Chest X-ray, AP view. Patient: 55 years old, sex M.
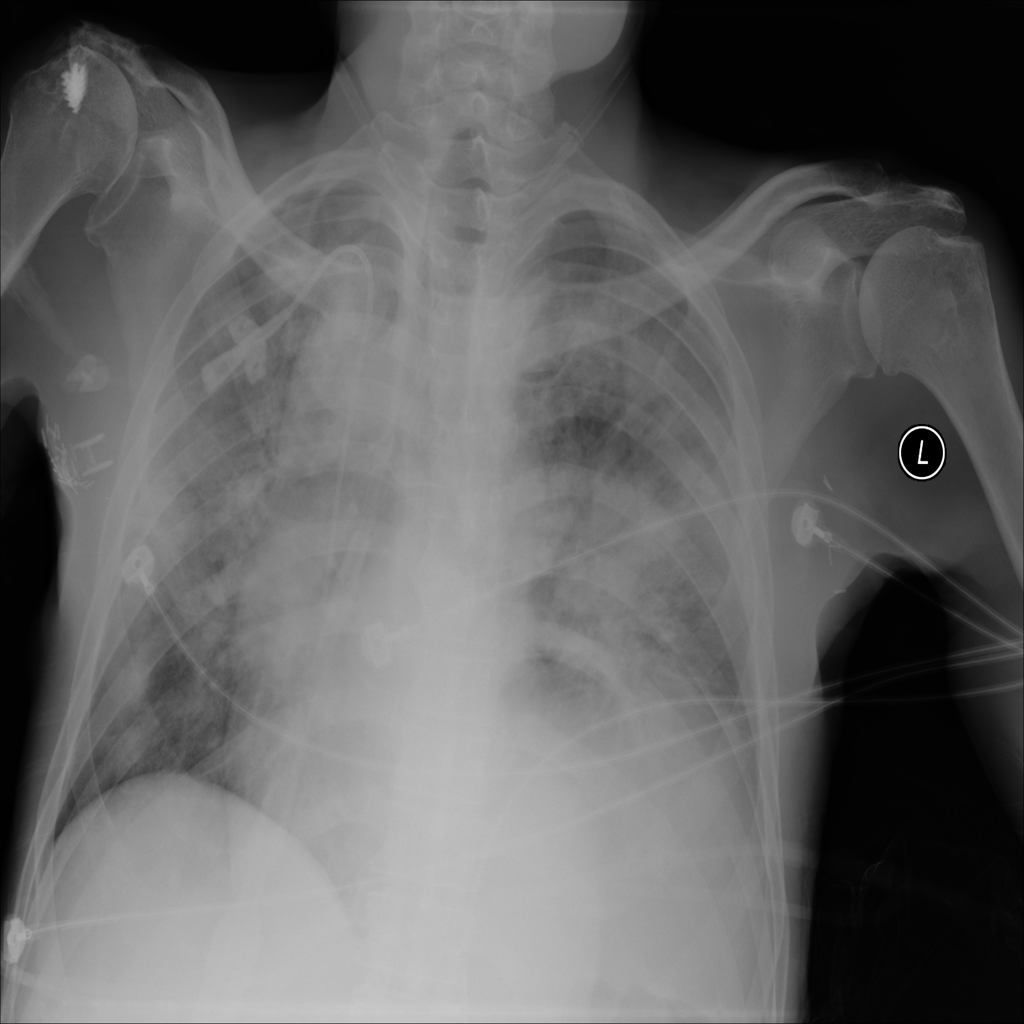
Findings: No Finding